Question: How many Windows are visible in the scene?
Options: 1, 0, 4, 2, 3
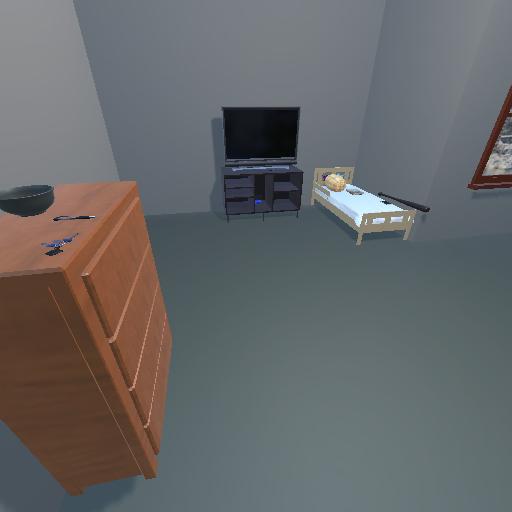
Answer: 1